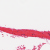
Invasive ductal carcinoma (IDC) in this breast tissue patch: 0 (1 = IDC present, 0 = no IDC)